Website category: restaurant
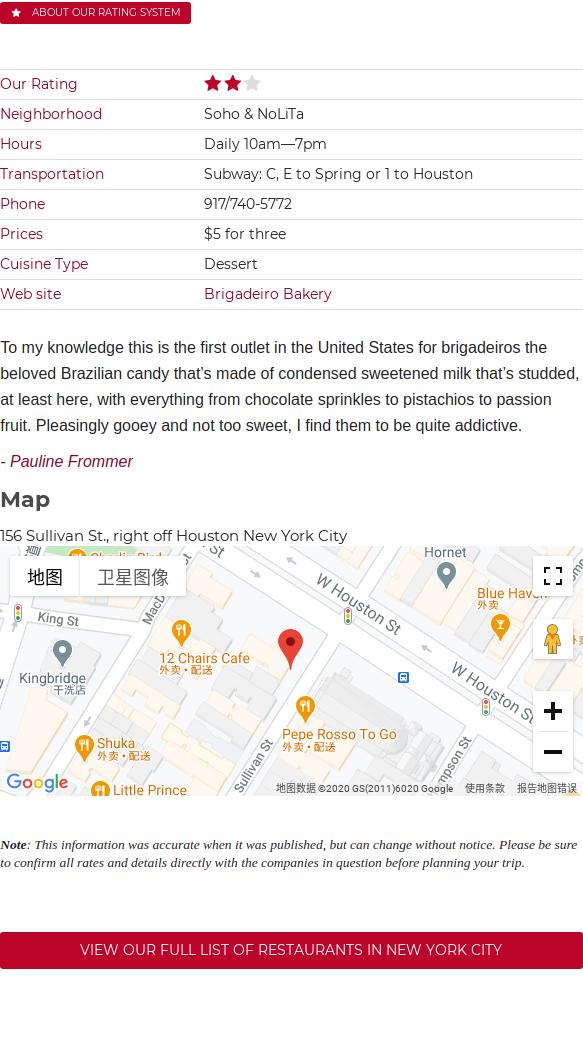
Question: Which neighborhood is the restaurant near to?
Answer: Soho & NoLiTa

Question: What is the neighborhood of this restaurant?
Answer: Soho & NoLiTa

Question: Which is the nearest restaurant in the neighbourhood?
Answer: Soho & NoLiTa

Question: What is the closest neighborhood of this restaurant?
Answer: Soho & NoLiTa

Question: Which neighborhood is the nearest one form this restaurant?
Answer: Soho & NoLiTa

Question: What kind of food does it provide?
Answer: Dessert

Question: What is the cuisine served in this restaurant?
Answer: Dessert

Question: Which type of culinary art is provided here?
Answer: Dessert

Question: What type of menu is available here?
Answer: Dessert

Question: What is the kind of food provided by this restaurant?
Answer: Dessert

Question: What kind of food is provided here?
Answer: Dessert

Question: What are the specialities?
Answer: Dessert

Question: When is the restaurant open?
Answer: Daily 10am7pm

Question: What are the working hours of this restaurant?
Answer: Daily 10am7pm

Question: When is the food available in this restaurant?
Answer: Daily 10am7pm

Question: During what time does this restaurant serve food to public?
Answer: Daily 10am7pm

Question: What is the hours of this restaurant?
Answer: Daily 10am7pm

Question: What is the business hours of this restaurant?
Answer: Daily 10am7pm

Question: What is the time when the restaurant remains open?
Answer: Daily 10am7pm

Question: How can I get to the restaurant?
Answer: Subway: C, E to Spring or 1 to Houston

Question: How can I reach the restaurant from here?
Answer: Subway: C, E to Spring or 1 to Houston

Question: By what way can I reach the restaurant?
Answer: Subway: C, E to Spring or 1 to Houston

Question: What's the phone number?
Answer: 917/740-5772

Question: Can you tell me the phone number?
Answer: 917/740-5772

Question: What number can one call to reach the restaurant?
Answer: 917/740-5772

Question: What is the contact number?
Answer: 917/740-5772

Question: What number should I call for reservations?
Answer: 917/740-5772

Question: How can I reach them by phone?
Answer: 917/740-5772

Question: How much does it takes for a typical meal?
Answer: $5 for three

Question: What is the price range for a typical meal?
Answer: $5 for three

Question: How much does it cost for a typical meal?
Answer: $5 for three

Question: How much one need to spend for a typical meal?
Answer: $5 for three

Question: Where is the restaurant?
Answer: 156 Sullivan St., right off Houston New York City

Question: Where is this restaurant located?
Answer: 156 Sullivan St., right off Houston New York City

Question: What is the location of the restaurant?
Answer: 156 Sullivan St., right off Houston New York City

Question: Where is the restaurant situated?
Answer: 156 Sullivan St., right off Houston New York City

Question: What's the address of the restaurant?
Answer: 156 Sullivan St., right off Houston New York City

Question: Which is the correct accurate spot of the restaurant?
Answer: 156 Sullivan St., right off Houston New York City

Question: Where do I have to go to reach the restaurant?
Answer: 156 Sullivan St., right off Houston New York City